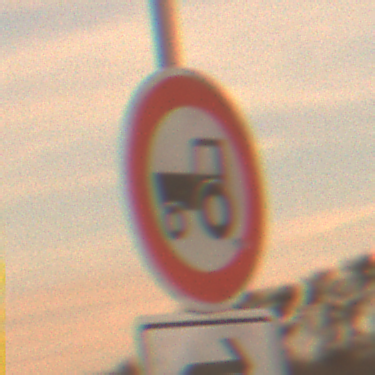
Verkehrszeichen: VerbotKraftfahrzeugeZuegeNichtSchneller25
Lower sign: RichtungsangabeDurchPfeile5
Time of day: SunriseSunset
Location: Outdoor (Nature)
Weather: PartlyCloudy
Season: NotSpecified
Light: Natural